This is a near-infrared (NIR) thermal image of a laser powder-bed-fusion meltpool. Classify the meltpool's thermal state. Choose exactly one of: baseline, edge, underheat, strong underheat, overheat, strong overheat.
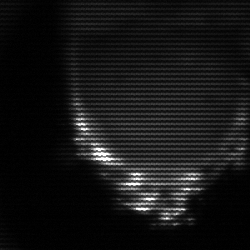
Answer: edge